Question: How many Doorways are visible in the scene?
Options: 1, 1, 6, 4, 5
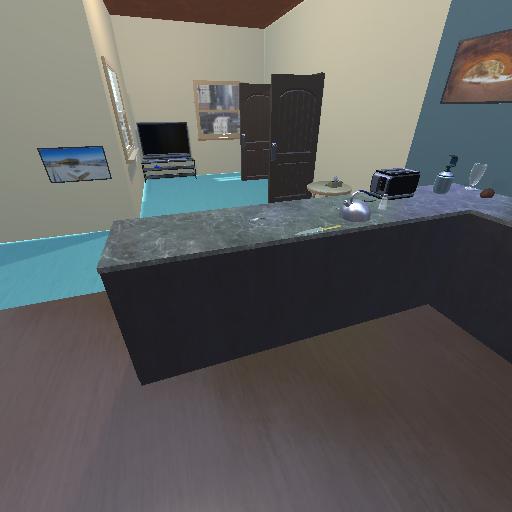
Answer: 1